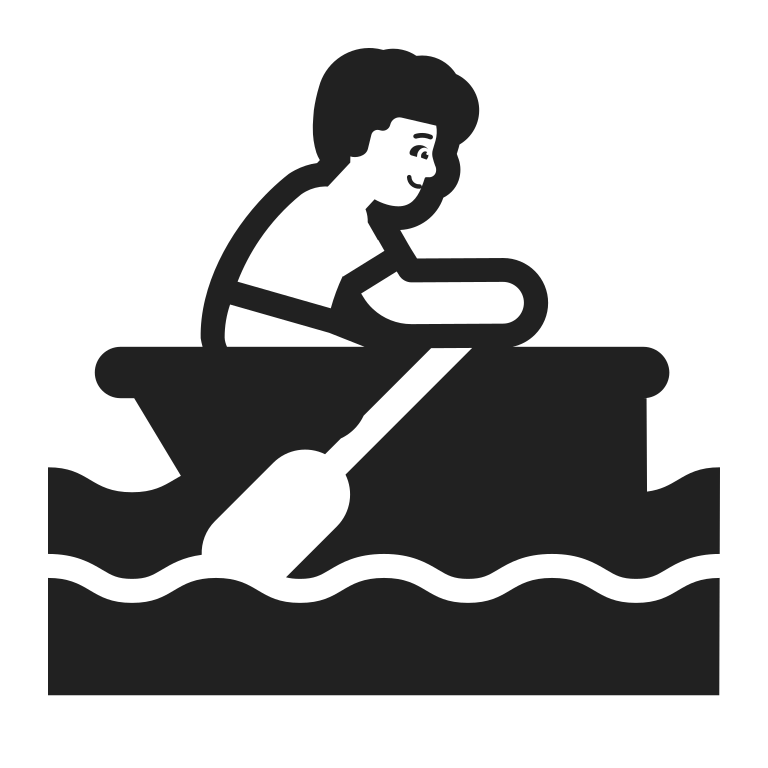
man rowing boat high contrast default